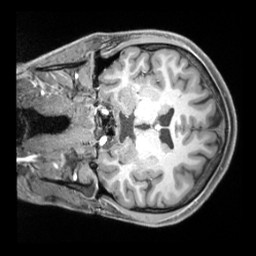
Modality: T1w
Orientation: coronal
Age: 23
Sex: male
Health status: ill
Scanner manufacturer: siemens
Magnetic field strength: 3 T
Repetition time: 2.2 s
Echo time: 0.00218 s